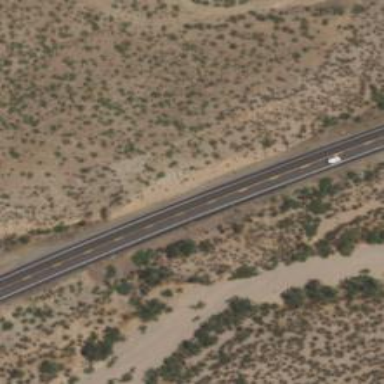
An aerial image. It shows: Abandoned road.